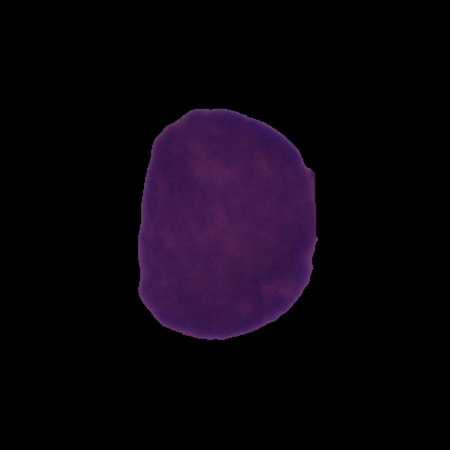
Label: cancer